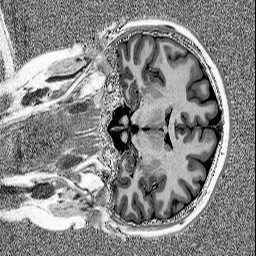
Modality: MP2RAGE
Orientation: coronal
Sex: female